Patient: sex M, age 76
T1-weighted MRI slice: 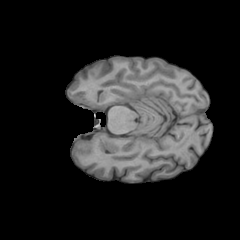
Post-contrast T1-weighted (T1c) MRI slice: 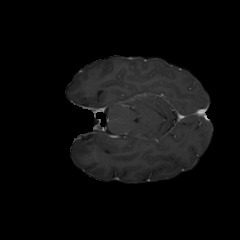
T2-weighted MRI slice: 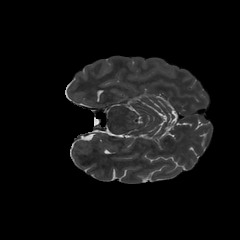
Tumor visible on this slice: no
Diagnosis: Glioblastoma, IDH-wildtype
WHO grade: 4